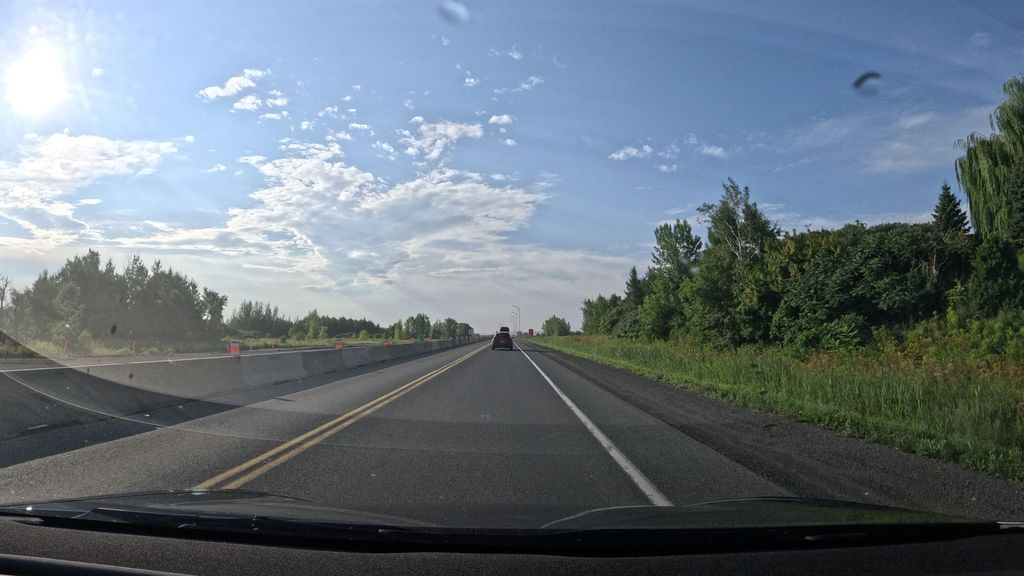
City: montreal